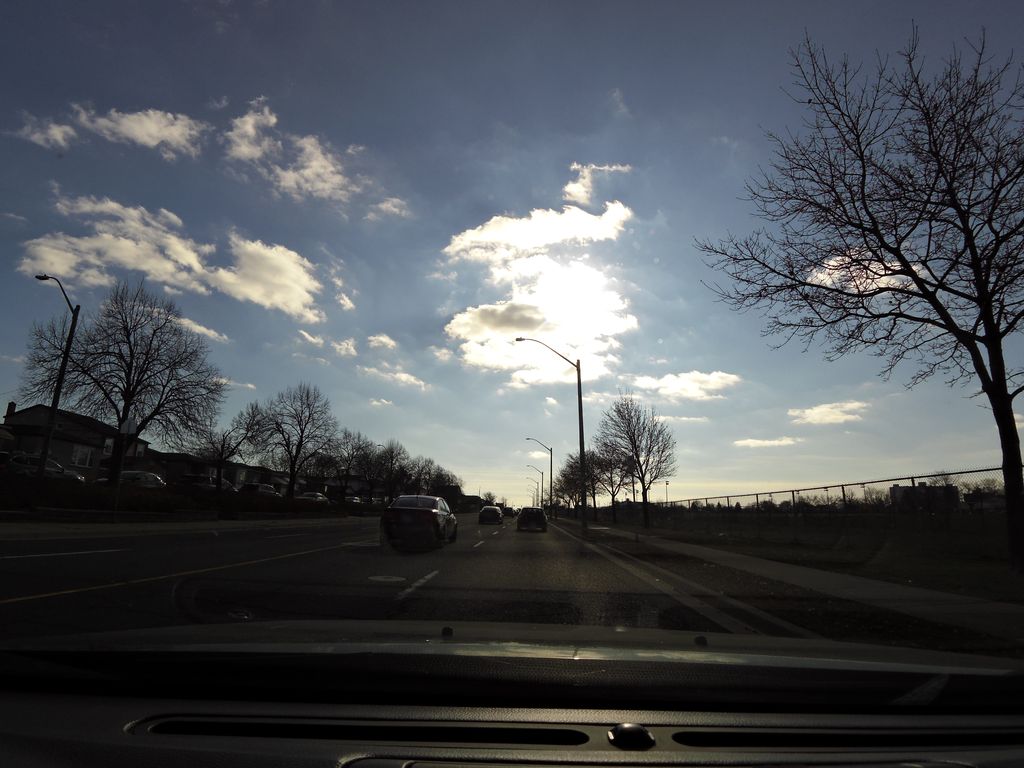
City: hamilton